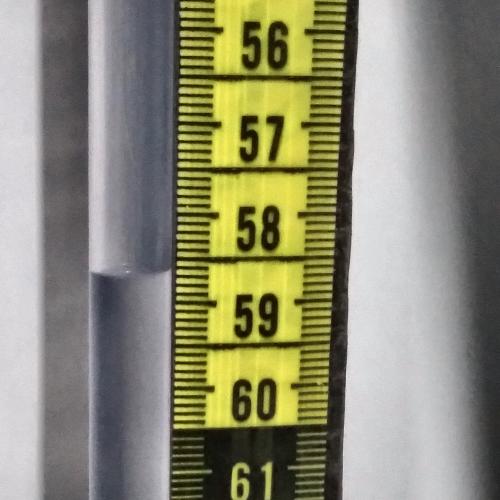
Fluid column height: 58.6 cm